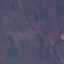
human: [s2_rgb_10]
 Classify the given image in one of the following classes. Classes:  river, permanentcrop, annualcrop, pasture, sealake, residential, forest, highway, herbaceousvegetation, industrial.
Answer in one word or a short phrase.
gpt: PermanentCrop